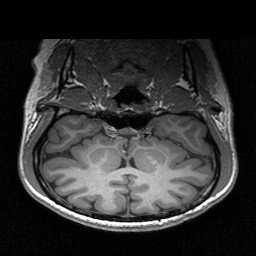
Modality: T1w
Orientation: sagittal
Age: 22
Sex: male
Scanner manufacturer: siemens
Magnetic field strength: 3 T
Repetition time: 1.9 s
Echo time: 0.00226 s